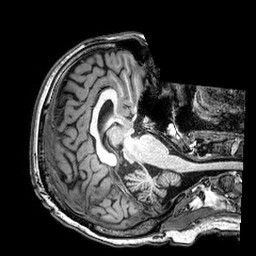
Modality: T1w
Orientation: axial
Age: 64
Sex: male
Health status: healthy
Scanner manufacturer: philips
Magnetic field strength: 3 T